Milling tool wear sample.
Tool blade image: 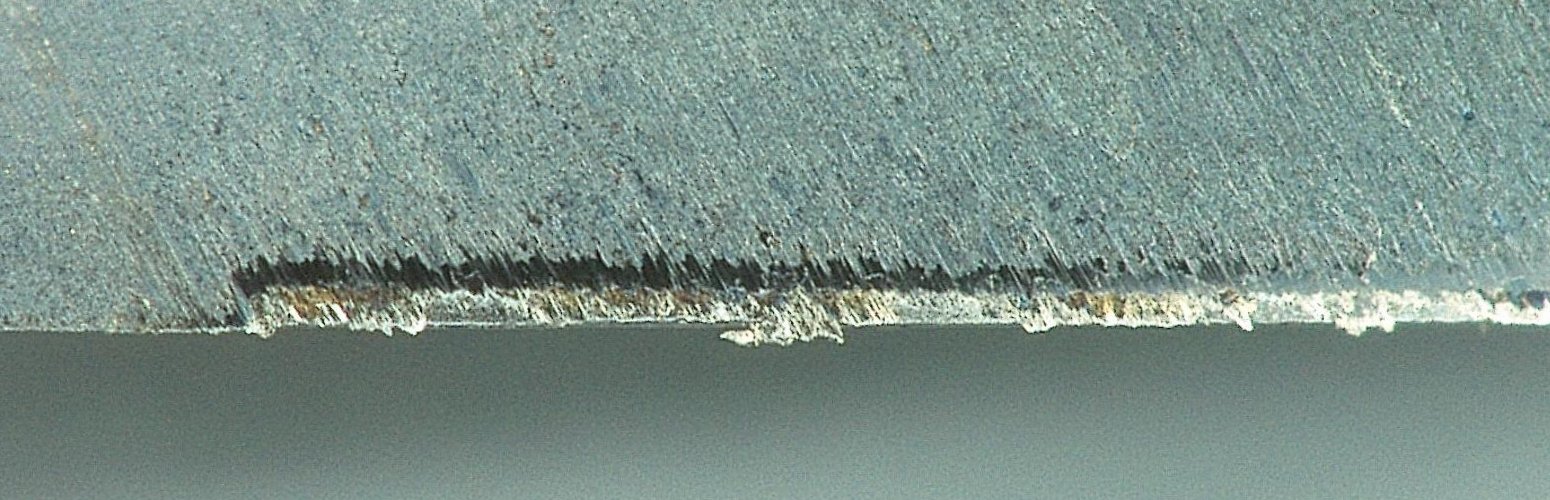
Chip image: 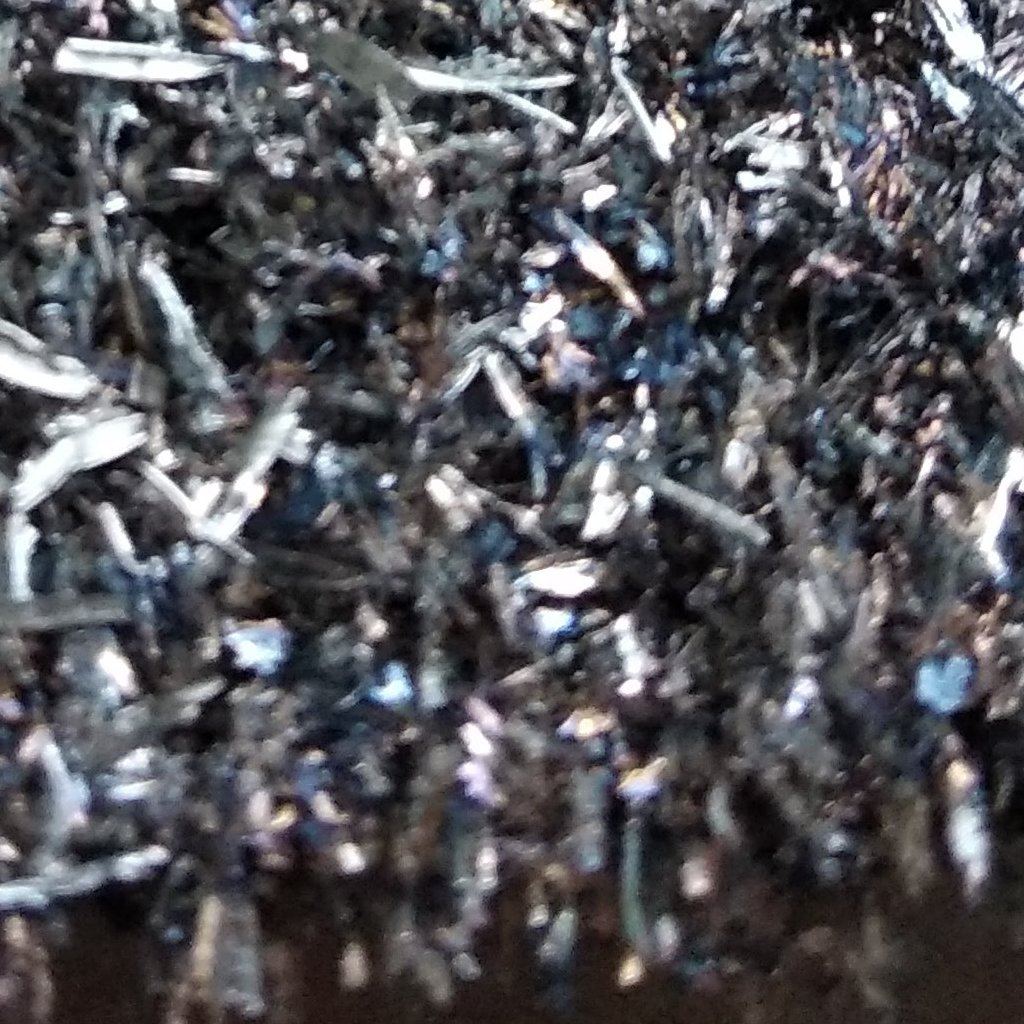
Workpiece image: 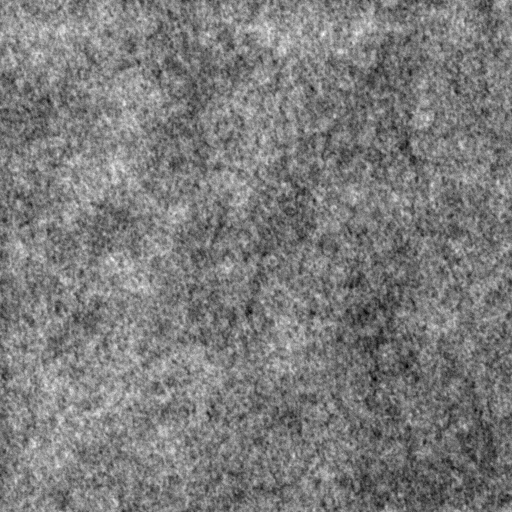
Tool wear state: dulled
Gaps: 3.15
Flank wear: 139.06
Overhang: 36.51
Force-signal Mel-spectrograms (X, Y, Z axes): 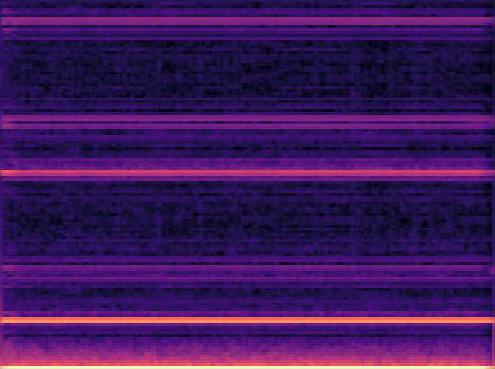 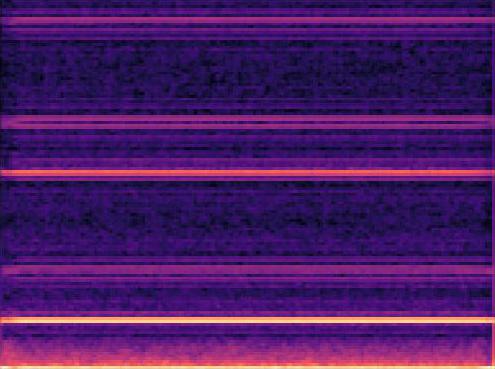 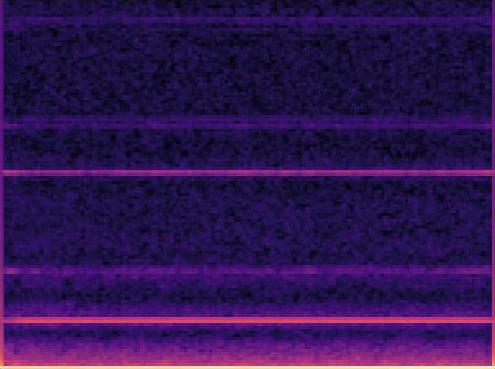
Force-signal scalograms (X, Y, Z axes): 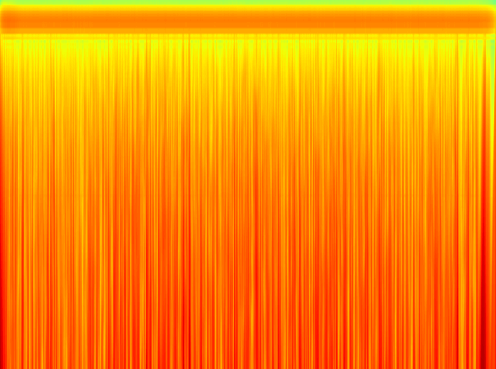 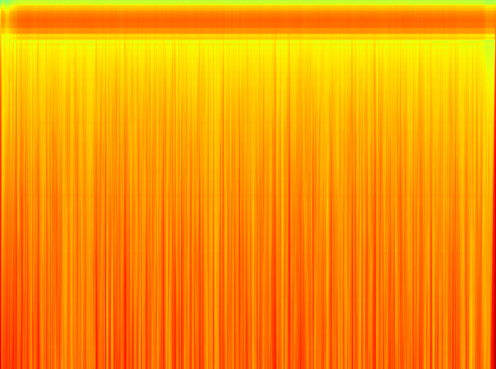 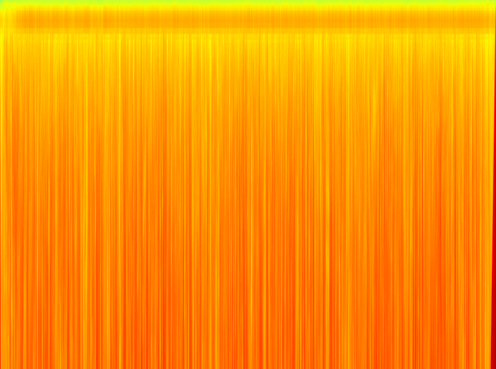
Force phase: accelerated_severe_wear